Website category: book
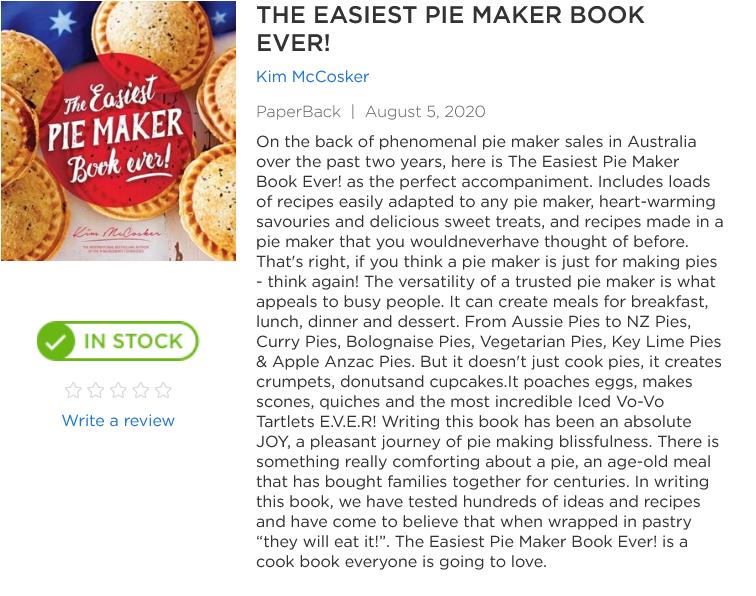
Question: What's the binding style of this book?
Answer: PaperBack

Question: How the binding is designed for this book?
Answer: PaperBack

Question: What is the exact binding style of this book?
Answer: PaperBack

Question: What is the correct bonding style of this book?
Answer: PaperBack

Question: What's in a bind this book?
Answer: PaperBack

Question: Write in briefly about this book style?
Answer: PaperBack

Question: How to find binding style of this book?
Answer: PaperBack

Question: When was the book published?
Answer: August 5, 2020

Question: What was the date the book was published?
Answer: August 5, 2020

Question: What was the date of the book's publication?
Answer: August 5, 2020

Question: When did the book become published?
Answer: August 5, 2020

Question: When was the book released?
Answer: August 5, 2020

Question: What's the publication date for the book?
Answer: August 5, 2020